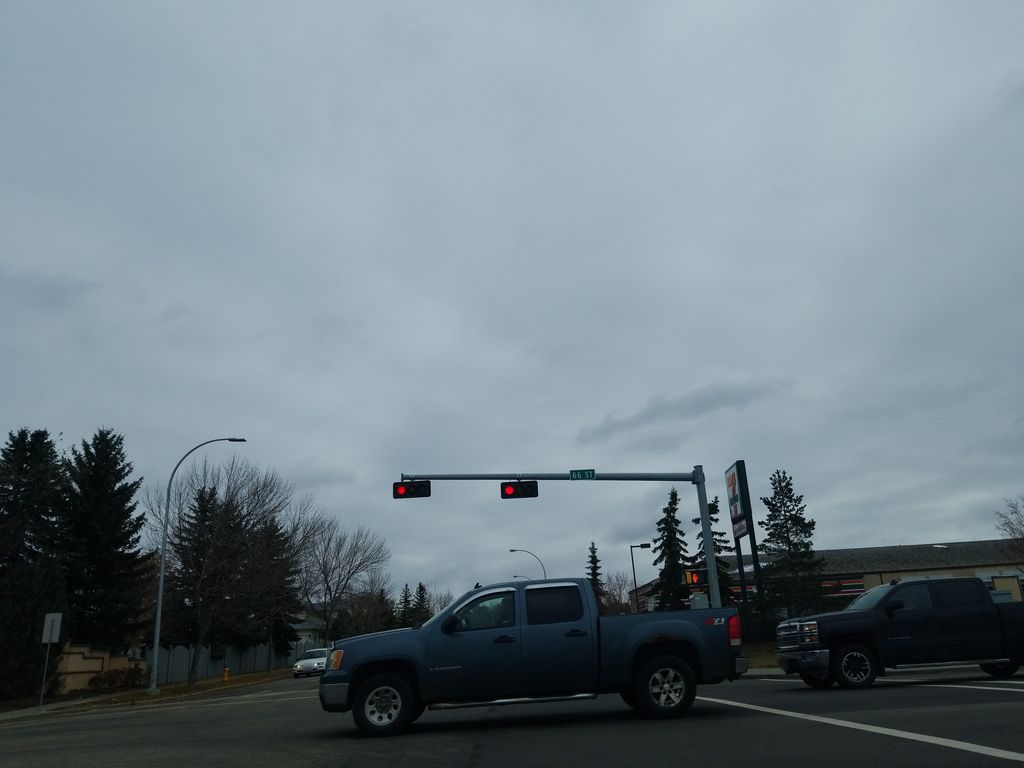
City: edmonton